Interaction volume radius: 10 \u00c5
Interaction volume height: 10 \u00c5
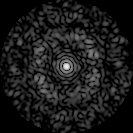
Disorder parameter: 0.8454